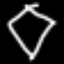
Label: diamond